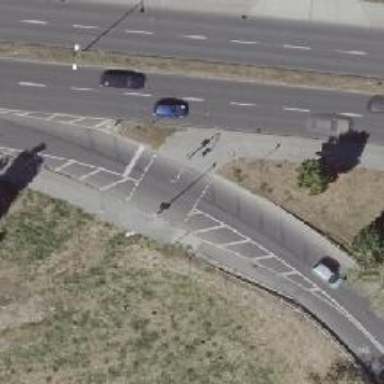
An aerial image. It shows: Path with asphalt surface and crossing.